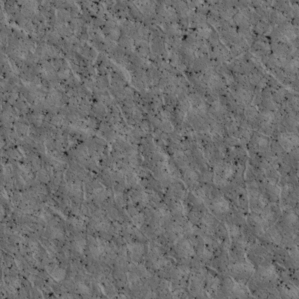
Label: non_frost